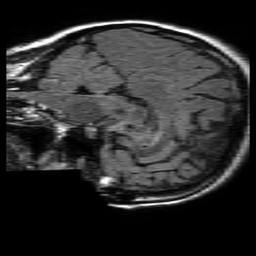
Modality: FLAIR
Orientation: sagittal
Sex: female
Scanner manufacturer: philips
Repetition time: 11 s
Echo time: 0.125 s